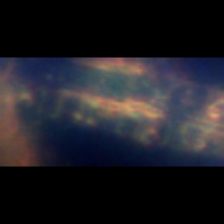
Taxon: Diatom_aggregate
Group: Diatoms